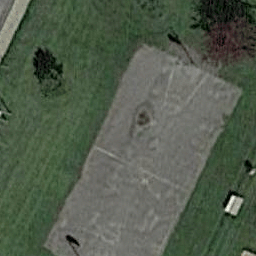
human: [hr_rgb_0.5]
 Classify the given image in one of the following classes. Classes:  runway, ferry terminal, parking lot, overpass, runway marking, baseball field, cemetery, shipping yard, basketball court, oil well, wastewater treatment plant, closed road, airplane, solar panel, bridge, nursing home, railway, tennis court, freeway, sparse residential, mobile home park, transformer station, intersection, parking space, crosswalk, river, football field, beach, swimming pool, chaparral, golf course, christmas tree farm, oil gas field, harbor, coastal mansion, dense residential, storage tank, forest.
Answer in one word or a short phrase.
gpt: basketball court